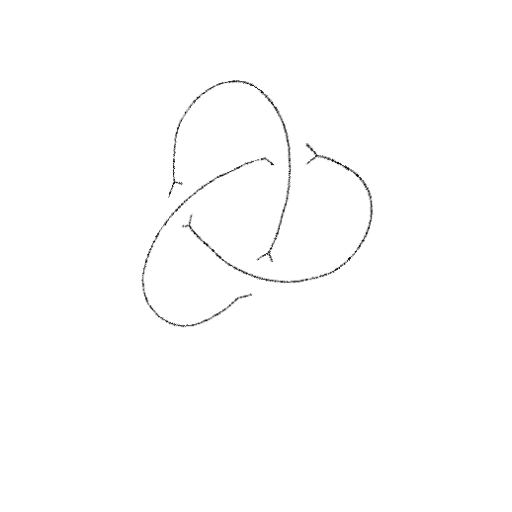
Crossing number: 3